Interaction volume radius: 5 \u00c5
Interaction volume height: 40 \u00c5
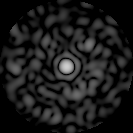
Disorder parameter: 0.8408